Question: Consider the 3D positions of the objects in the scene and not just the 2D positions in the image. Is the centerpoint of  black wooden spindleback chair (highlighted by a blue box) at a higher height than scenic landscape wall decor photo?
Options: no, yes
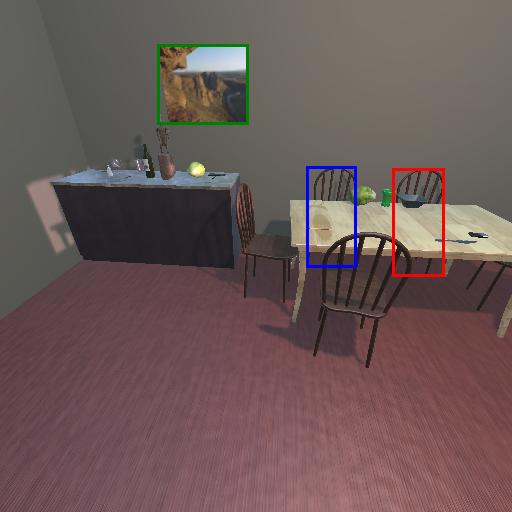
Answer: no